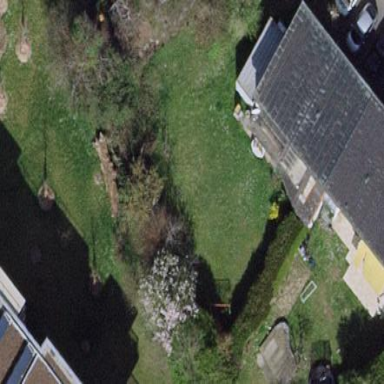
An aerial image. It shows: Garden enclosed by fence.